Here is a 2-D grayscale rendering of raw bearing vibration samples (signal-to-image). What is the most likely bearing condition (normal, inner_race, outer_race, ball)?
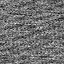
Answer: normal